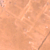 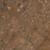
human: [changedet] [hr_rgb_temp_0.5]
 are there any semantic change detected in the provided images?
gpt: Desert left the place to urbanization.